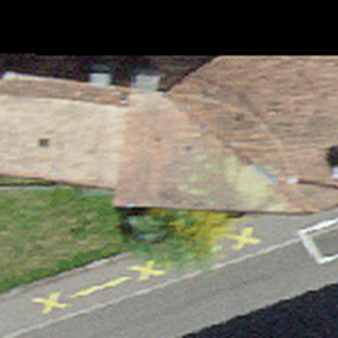
Label: other